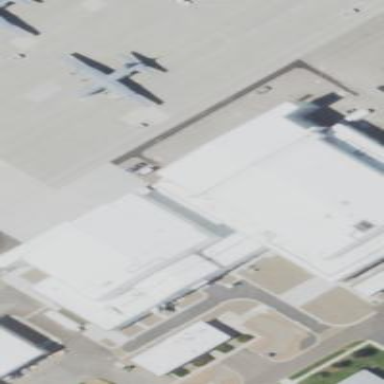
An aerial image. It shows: Hangar building located at airport.